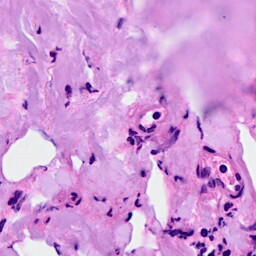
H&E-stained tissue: Breast